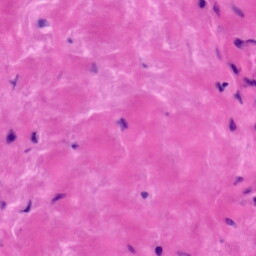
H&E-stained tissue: Tonsil